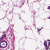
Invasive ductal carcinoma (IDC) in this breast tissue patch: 0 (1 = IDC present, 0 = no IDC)